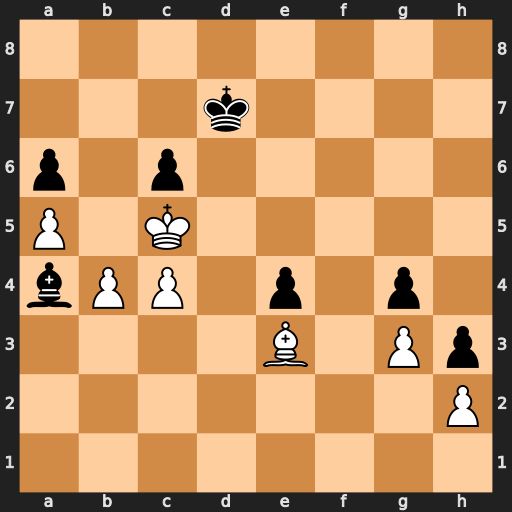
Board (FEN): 8/3k4/p1p5/P1K5/bPP1p1p1/4B1Pp/7P/8
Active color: w
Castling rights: -
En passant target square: -
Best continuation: Kb6 Bb3 Kxa6